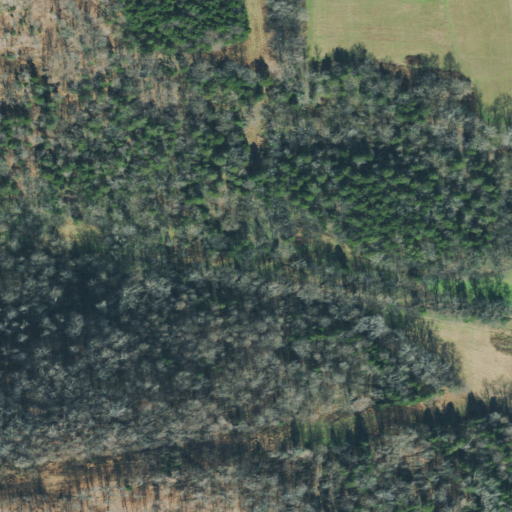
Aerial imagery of valley in Tennessee named Caneer Hollow containing deciduous forest, mixed forest, pasture, and evergreen forest